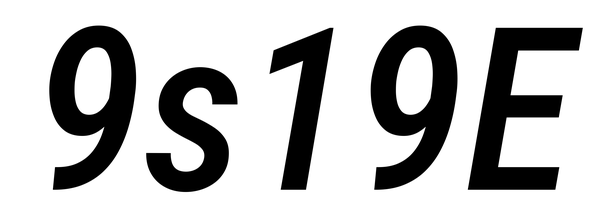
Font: Roboto-Italic_Condensed_Medium_Italic